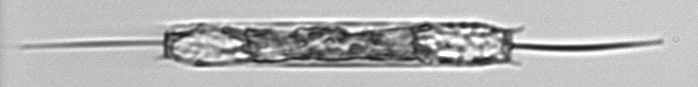
Label: Ditylum_brightwellii